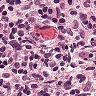
Metastatic tissue present: no